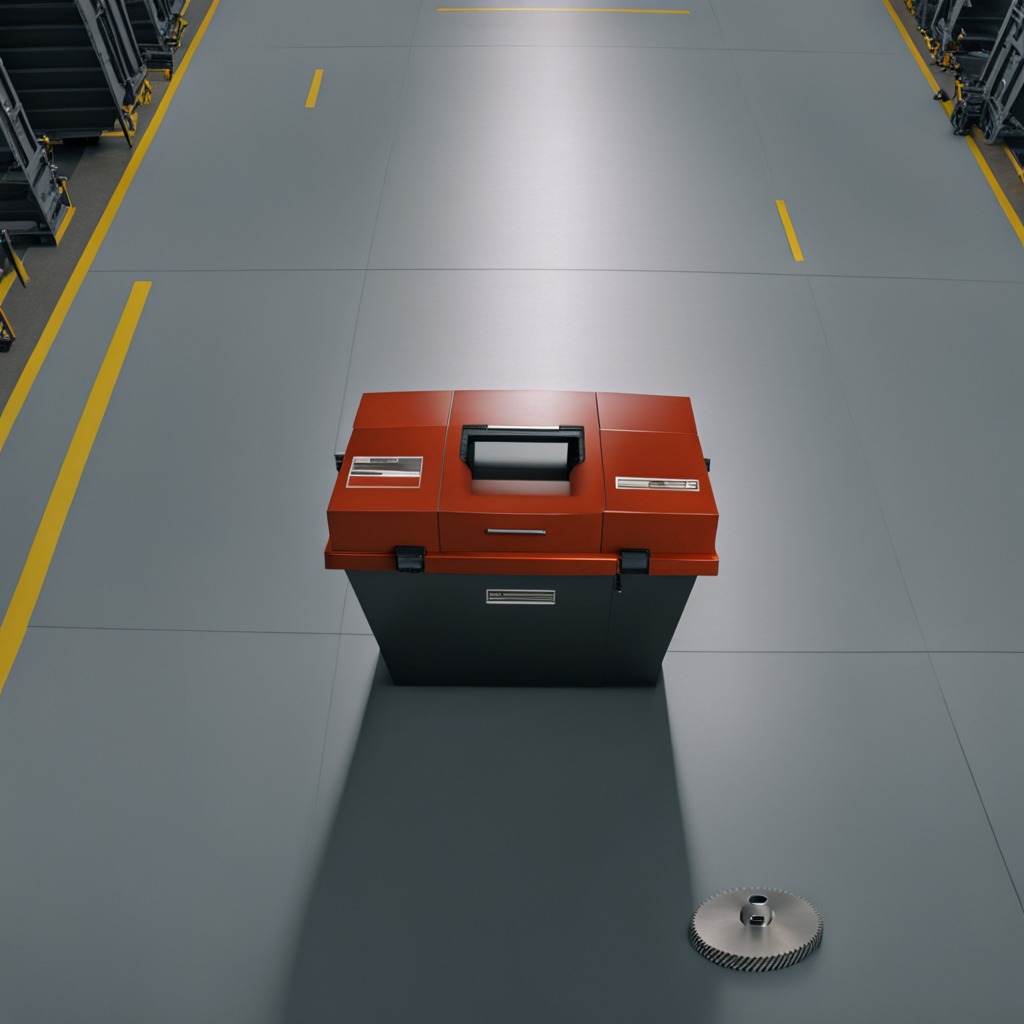
A steel gear with teeth is lying on the toolbox surface in an airplane hangar workshop 8K.